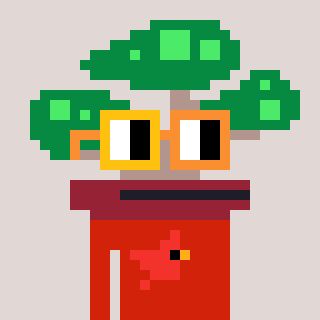
a pixel art character with square yellow and orange glasses, a bonsai-shaped head and a red-colored body on a warm background